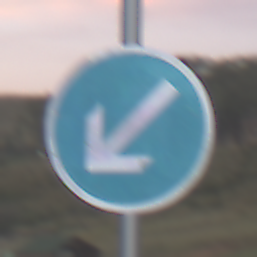
Verkehrszeichen: VorgeschriebeneVorbeifahrtLinks
Umgebung: Outdoor, RoadRail
Tageszeit: SunriseSunset
Wetter: PartlyCloudy
Licht: Natural
Jahreszeit: NotSpecified
Kontrast: LowContrast